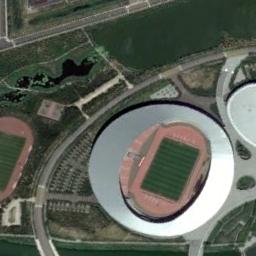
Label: stadium